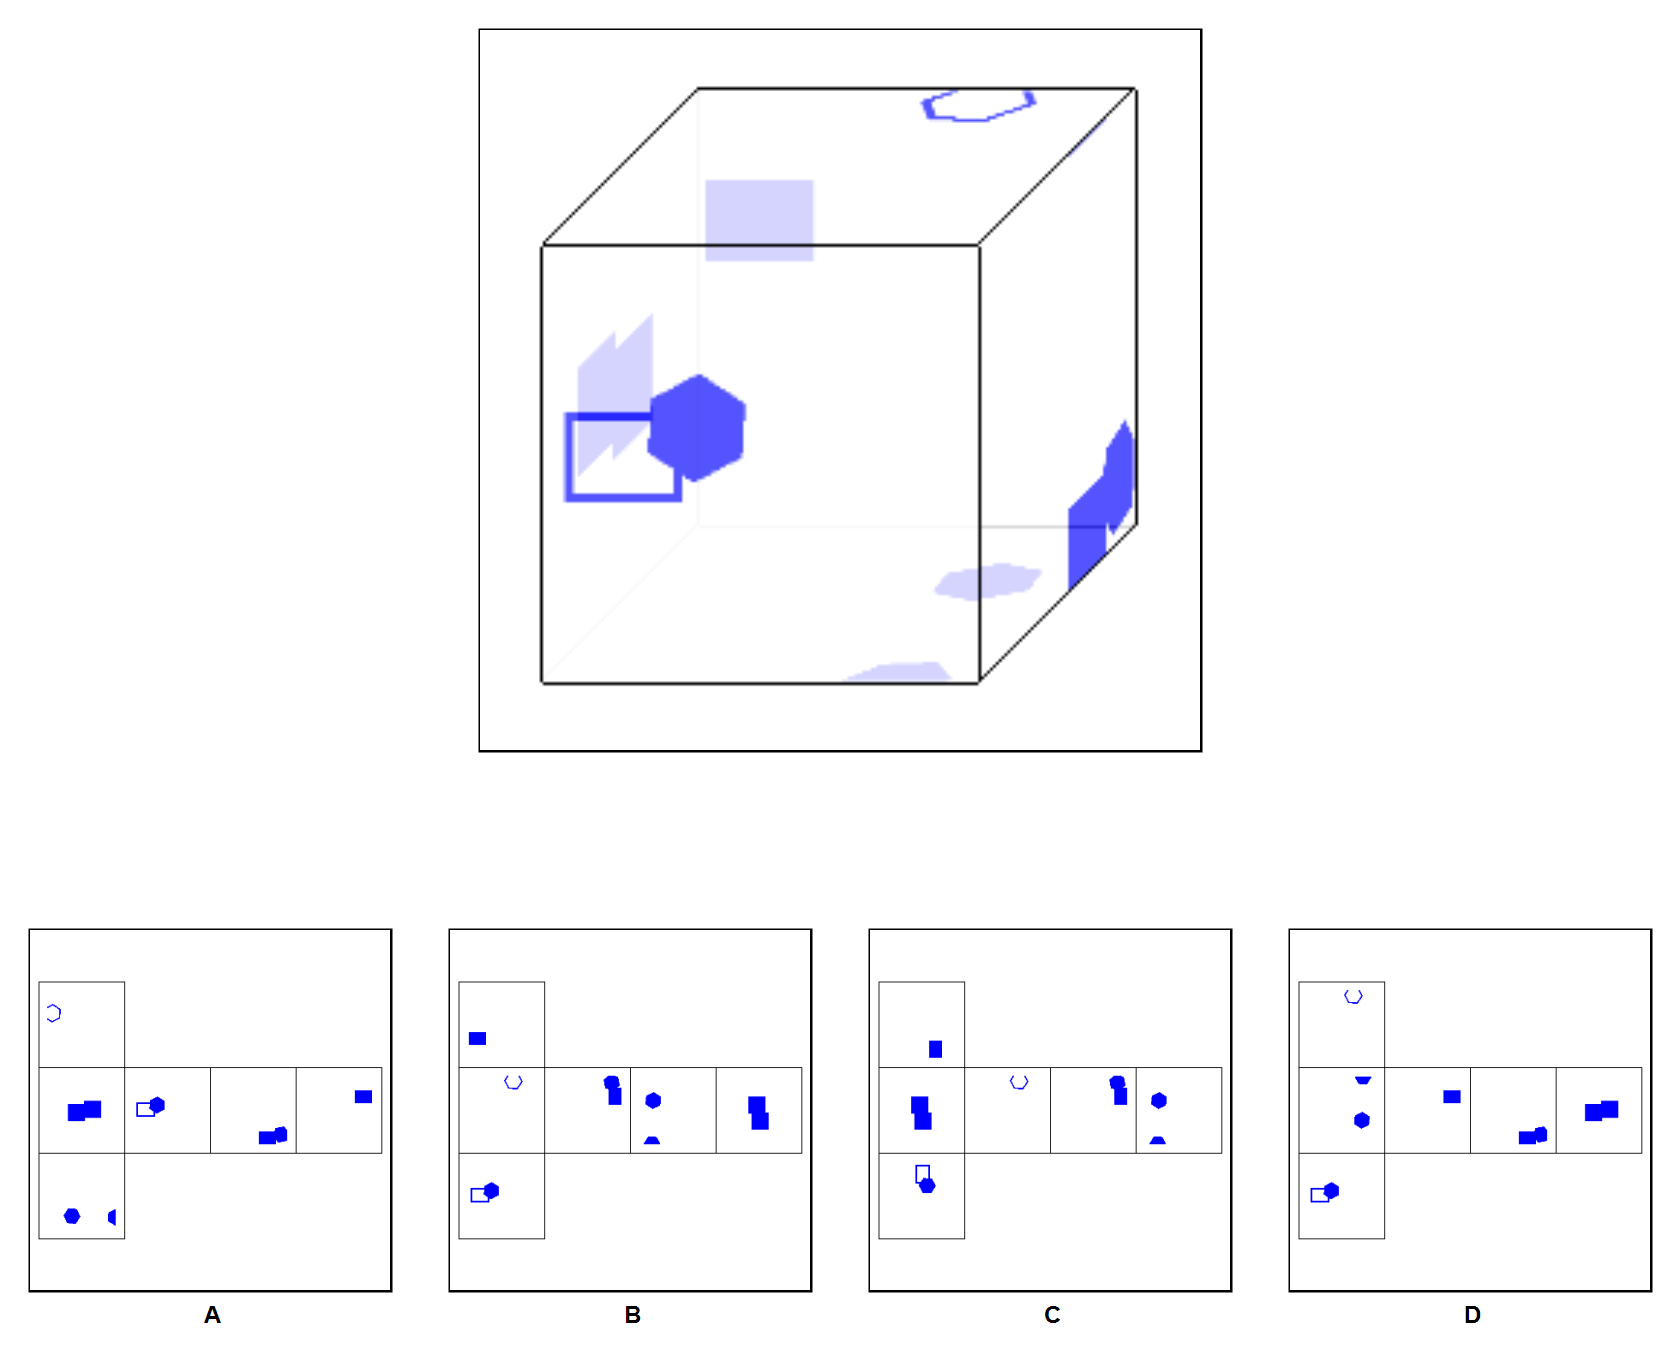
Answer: D